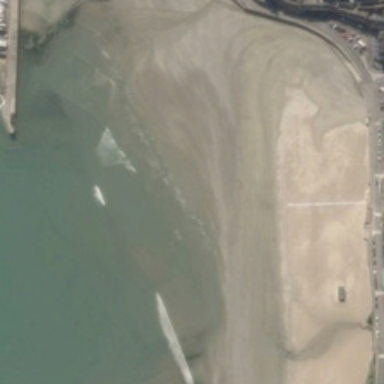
A large piece of beach is between an ocean and some buildings .